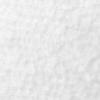
Label: no_change